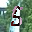
Label: 5